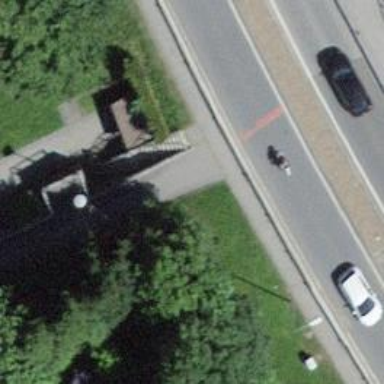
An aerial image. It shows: Set of steps on the road.